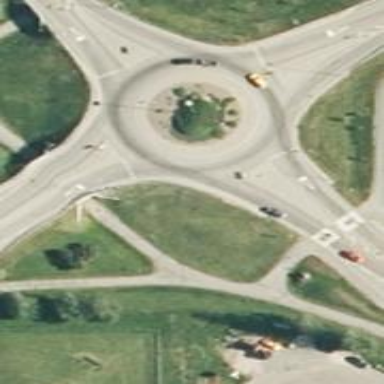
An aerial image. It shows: Asphalt road marked as trunk highway leading to roundabout.